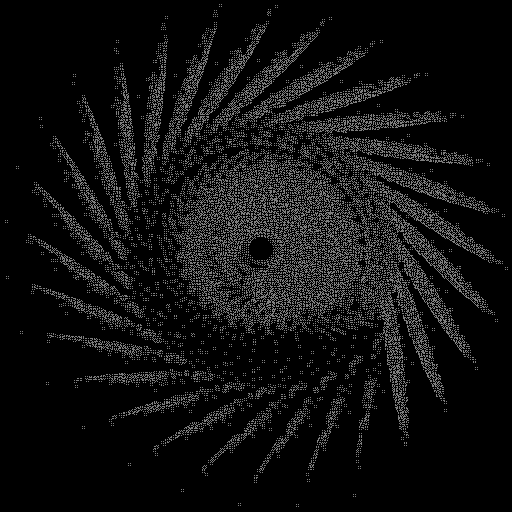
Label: fleabane